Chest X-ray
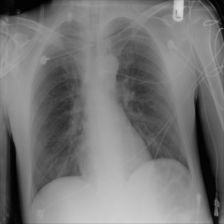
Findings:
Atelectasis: negative
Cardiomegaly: negative
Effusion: negative
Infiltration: negative
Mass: negative
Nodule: negative
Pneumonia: negative
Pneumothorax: negative
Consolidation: negative
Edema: negative
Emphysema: negative
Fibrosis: negative
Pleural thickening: negative
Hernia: negative